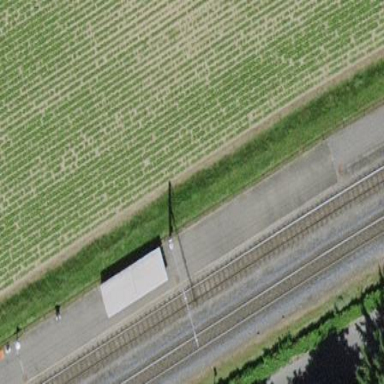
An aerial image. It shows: Platform with shelter made of asphalt. It is public transport platform located alongside railway.